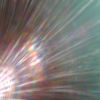
Label: sunburn